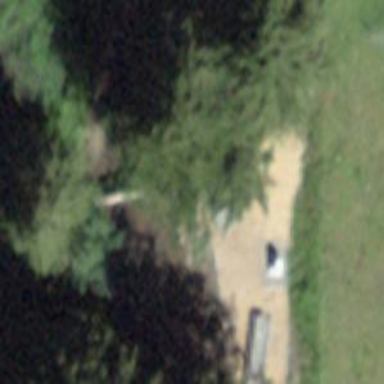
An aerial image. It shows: Picnic table located in leisure land area.